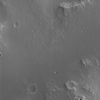
Atmospheric dust classification: not_dusty